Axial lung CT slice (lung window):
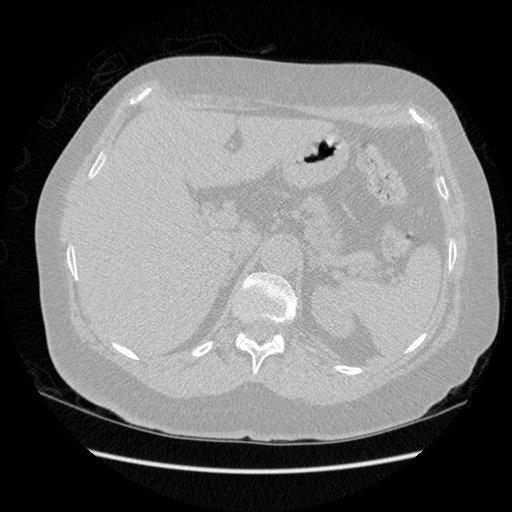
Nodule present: no